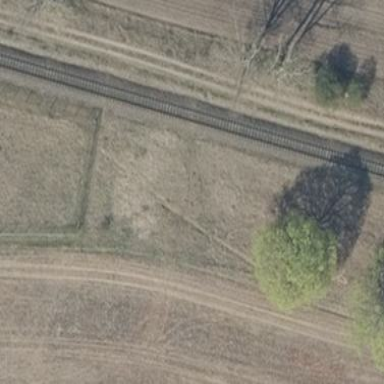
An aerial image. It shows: Railway area.